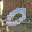
Label: 0